Question: I have a 2 table holiday and package.
holidayId has attribute of (holidayId,holidayName)
'''
holidayId INTEGER Primary Key NOT NULL
holidayName varchar(45) NOT NULL
'''
package
'''
packageId INTEGER Primary Key NOT NULL
holidayId INT NOT NULL
endDate varchar(45) NOT NULL
FOREIGN KEY(holidayId) References Holiday(holidayId)
'''
I want to update the value of endDate from package table matching against the value of holidayName in holiday table in sqlite3
meaning
If this is initial value
'''
Holiday table
holidayName = "Package A";
Package table
endDate = "31-01-2014"
'''
and I now I want to update the endDate value from "31-01-2014" to "30-01-2014",
- - -
I tried this

Sorry if my explanation isn't clear as I don't really how to phrase my question and had tried my best to phrase it.
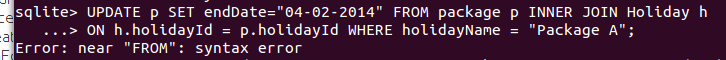
Answer: you could try:
'''
UPDATE package
SET endDate = '04-02-2014'
WHERE holidayid in (
SELECT holidayid
FROM Holiday
WHERE holidayName = 'Package A'
) ;
'''